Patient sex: M
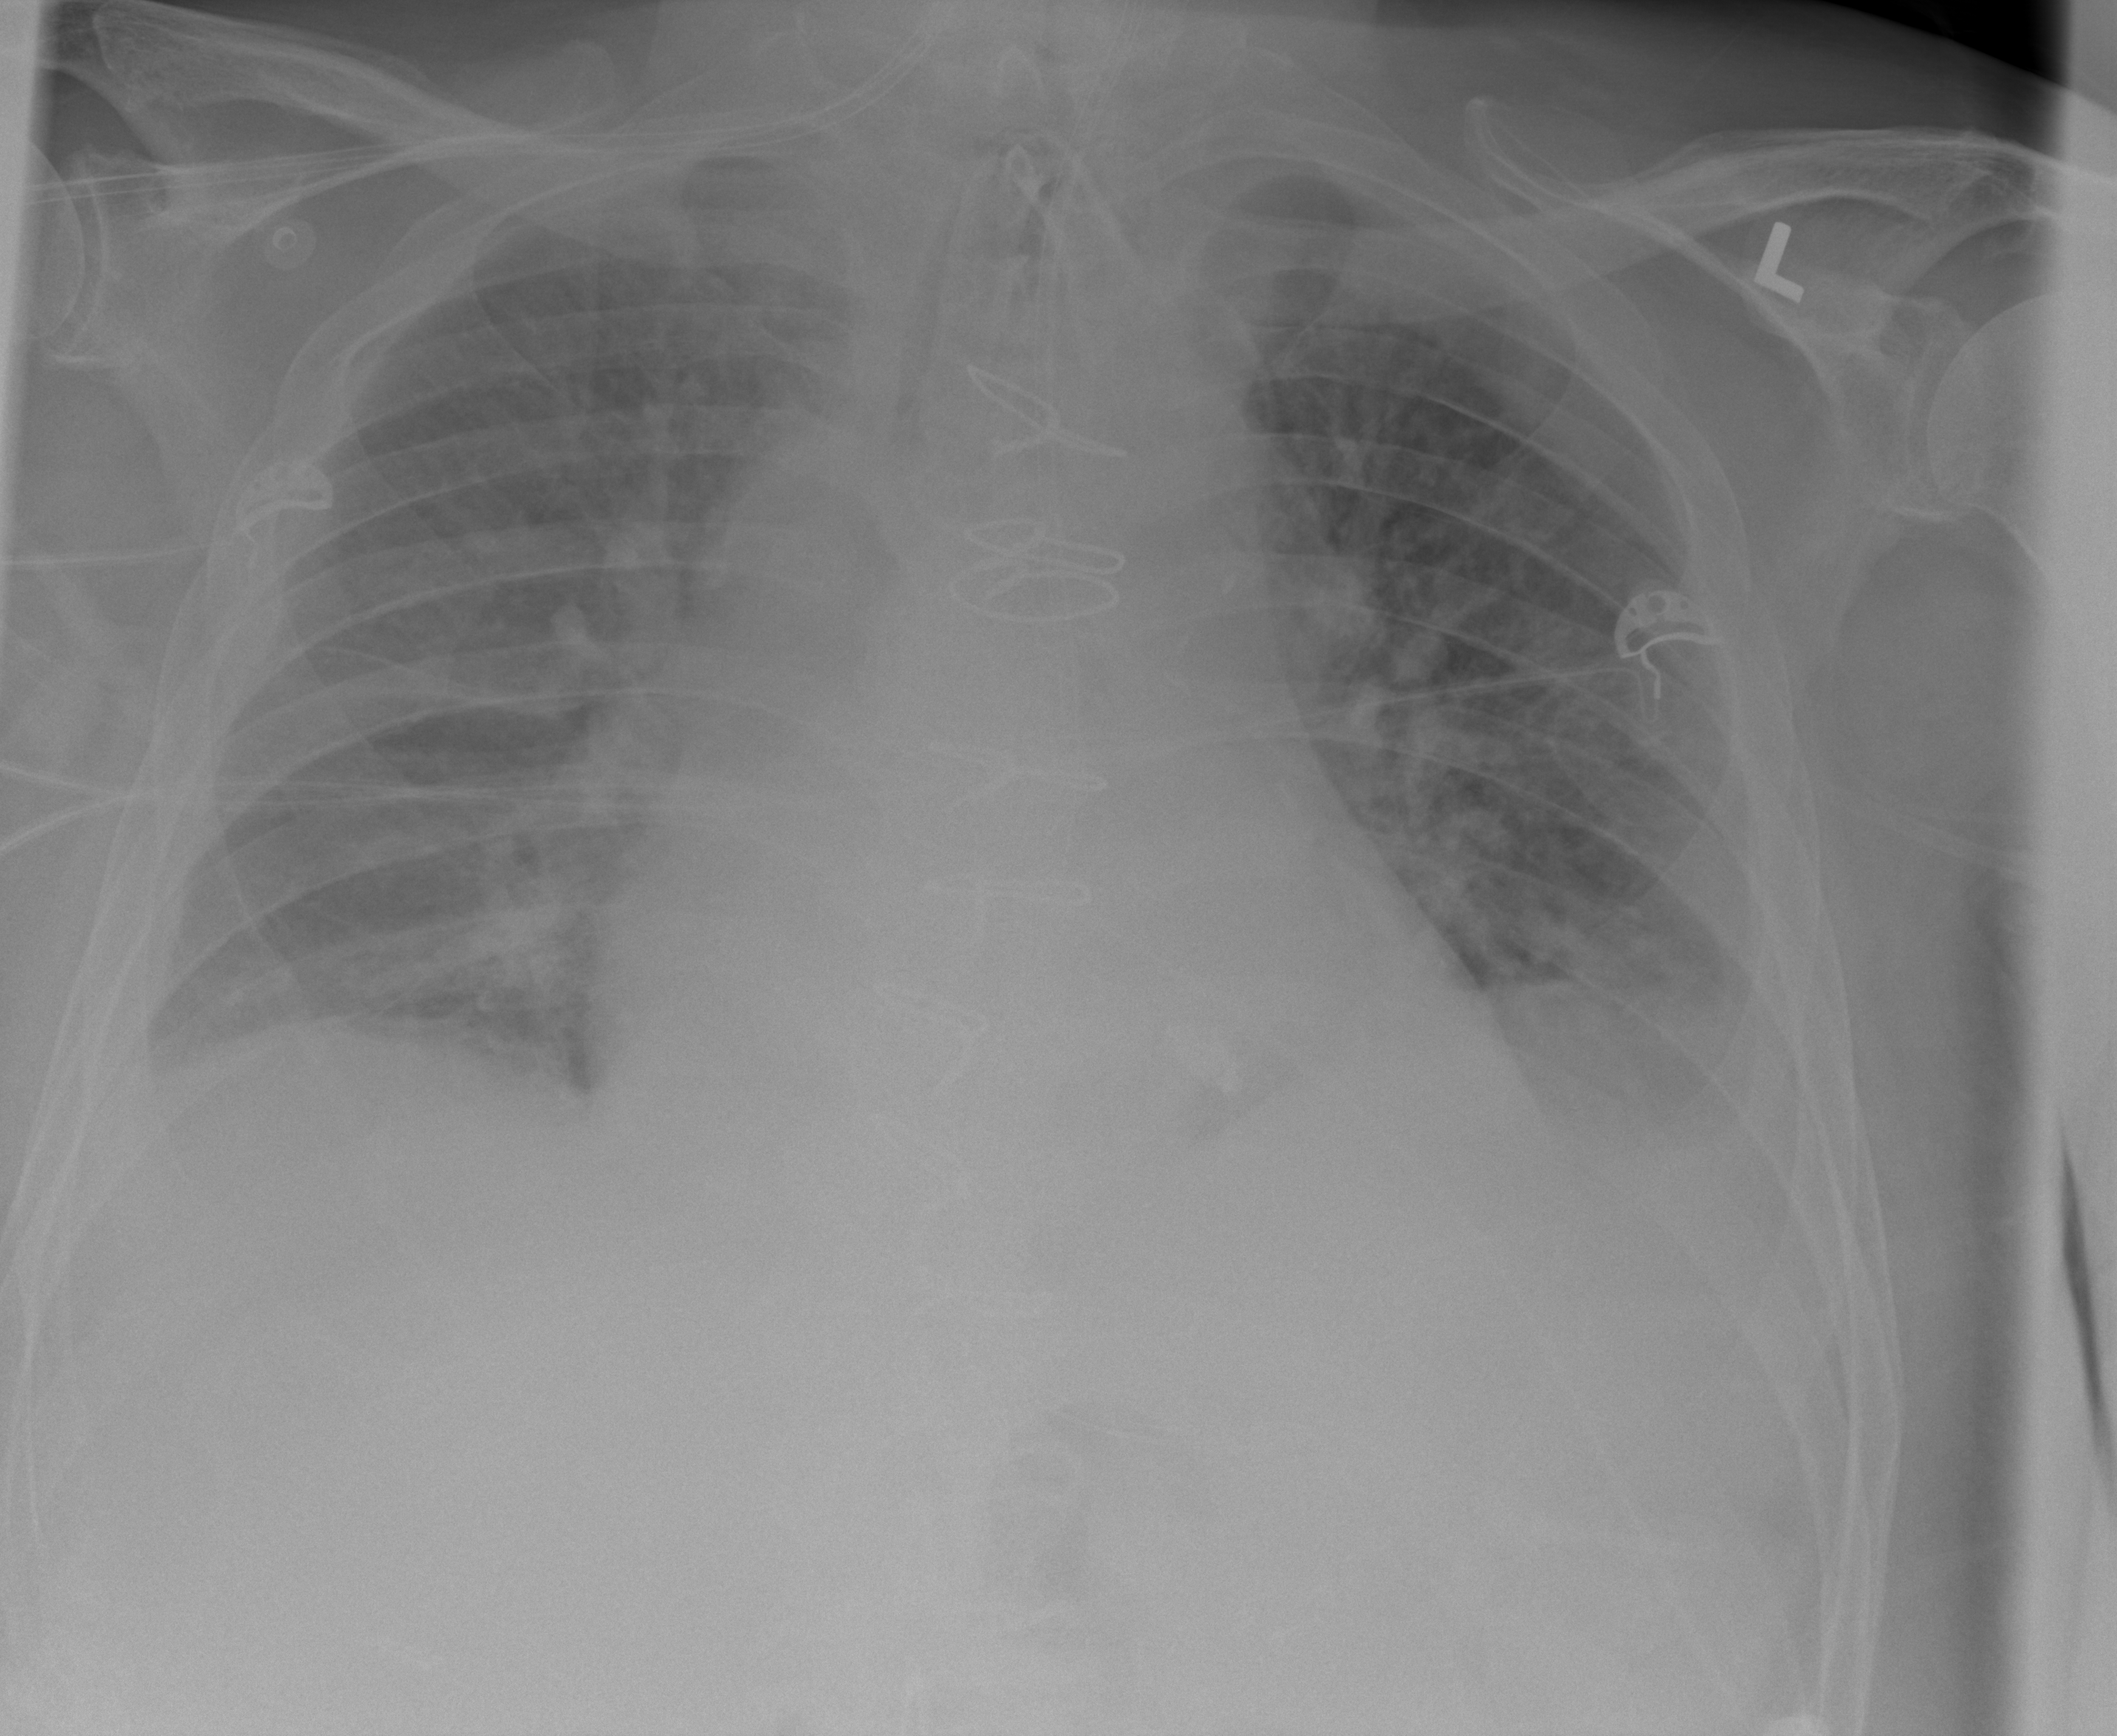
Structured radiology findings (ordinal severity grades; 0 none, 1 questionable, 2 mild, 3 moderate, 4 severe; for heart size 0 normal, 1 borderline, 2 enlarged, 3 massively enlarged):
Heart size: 2
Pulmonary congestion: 0
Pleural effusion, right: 2
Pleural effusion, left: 3
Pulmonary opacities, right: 2
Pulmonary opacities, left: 3
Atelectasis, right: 2
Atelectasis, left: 2